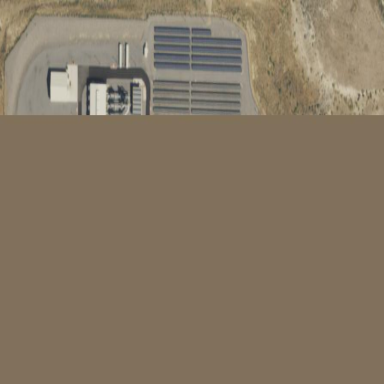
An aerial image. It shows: Industrial area with power plant. The plant uses combination of solar and gas as its energy sources. It is enclosed by fence.